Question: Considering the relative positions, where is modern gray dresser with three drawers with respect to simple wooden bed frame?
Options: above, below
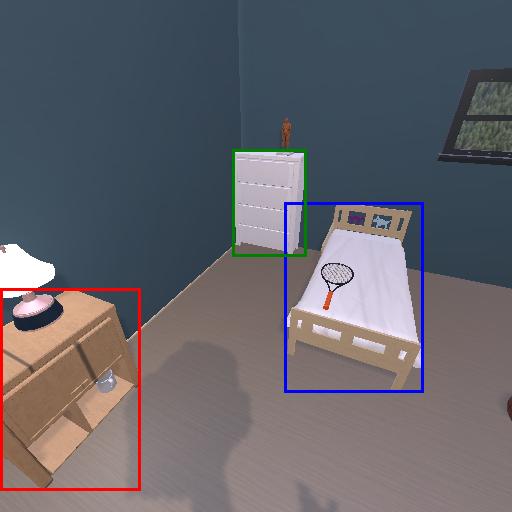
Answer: above